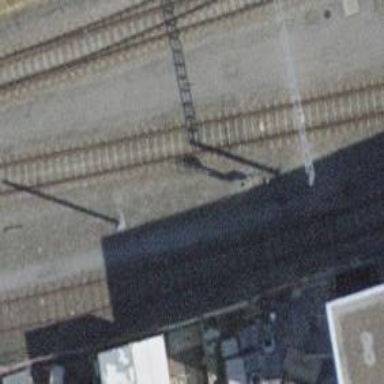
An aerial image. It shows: Railway signal.